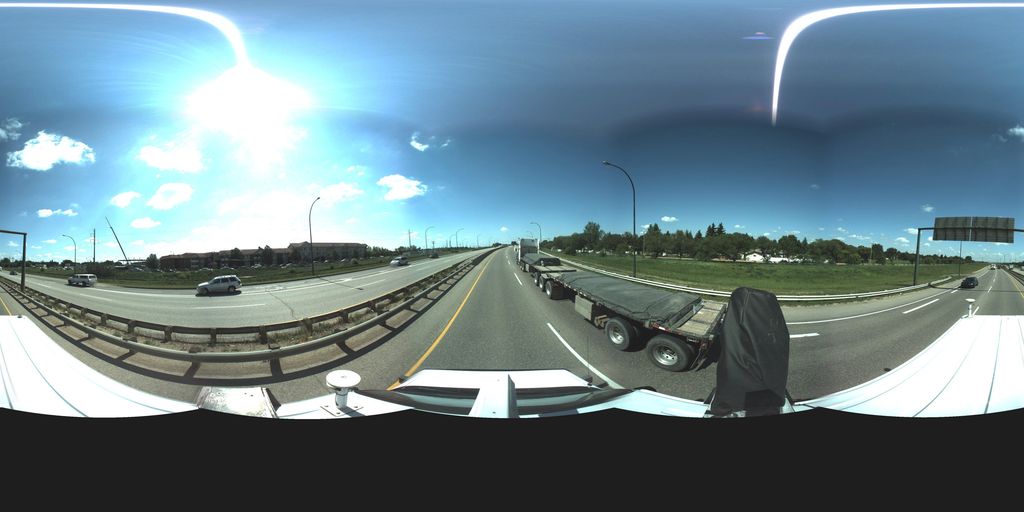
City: saskatoon